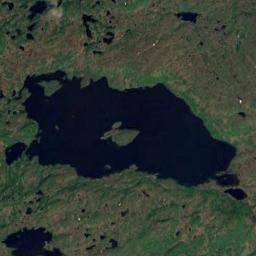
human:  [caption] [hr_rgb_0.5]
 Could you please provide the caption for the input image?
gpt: There are many lakes of different shapes and sizes .

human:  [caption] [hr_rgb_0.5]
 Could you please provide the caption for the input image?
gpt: There is an irregular blue lake on the ground with green vegetation, And there are many small lakes next to it .

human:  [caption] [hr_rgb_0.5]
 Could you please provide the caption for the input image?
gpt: There are green meadows and some bare land around the lake .

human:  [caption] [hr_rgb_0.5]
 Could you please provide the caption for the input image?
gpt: The lake in the picture is very small .

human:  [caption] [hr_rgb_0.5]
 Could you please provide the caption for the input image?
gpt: Some lakes of different sizes lie in a mountainous area covered with vegetation and the water is dark blue .